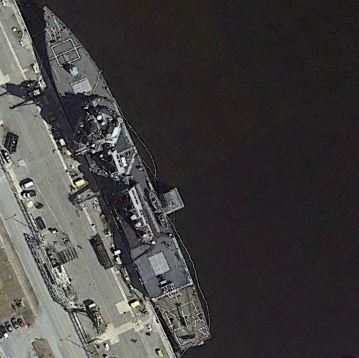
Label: destroyer